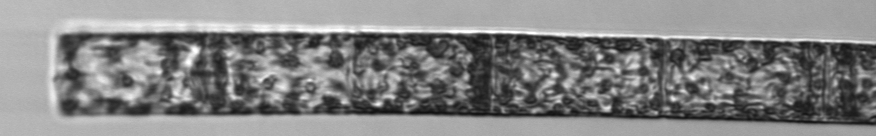
Label: Guinardia_flaccida